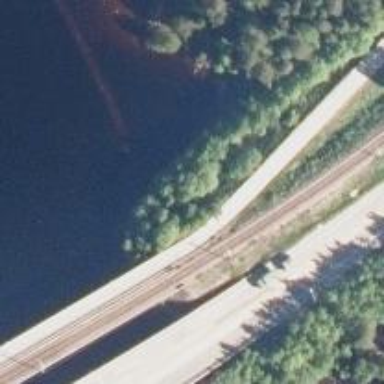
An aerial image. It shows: Bridge carrying continuous electrified railway tracks with contact line.